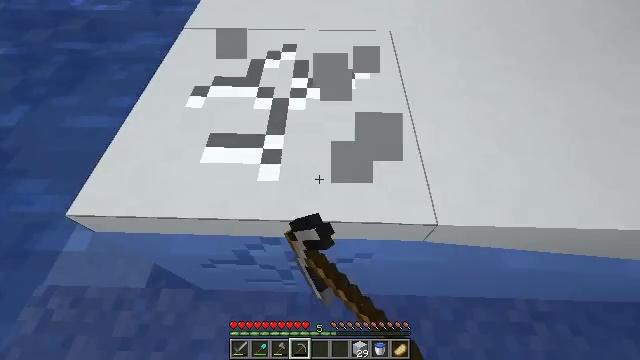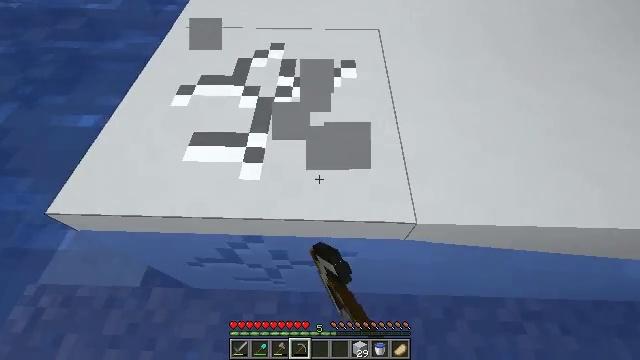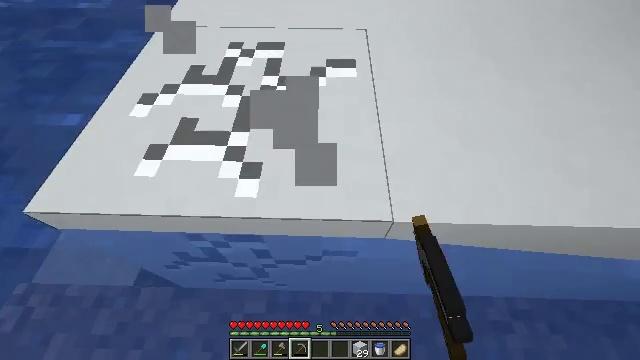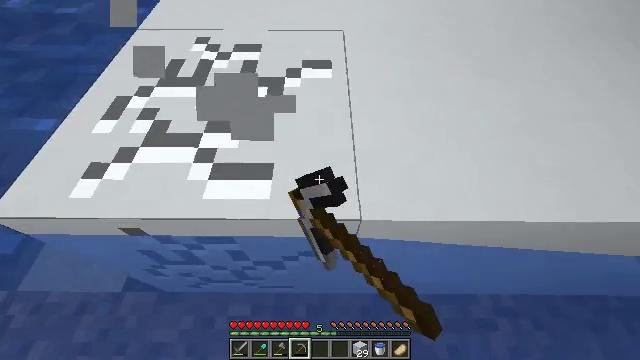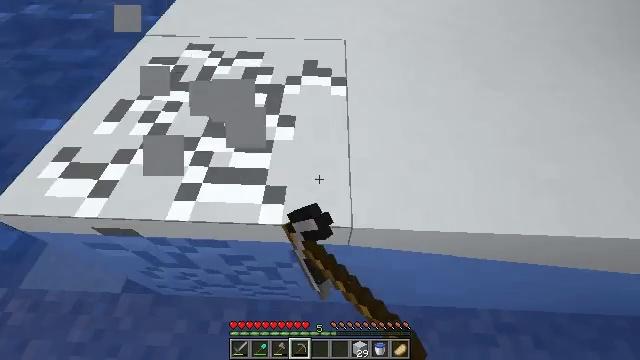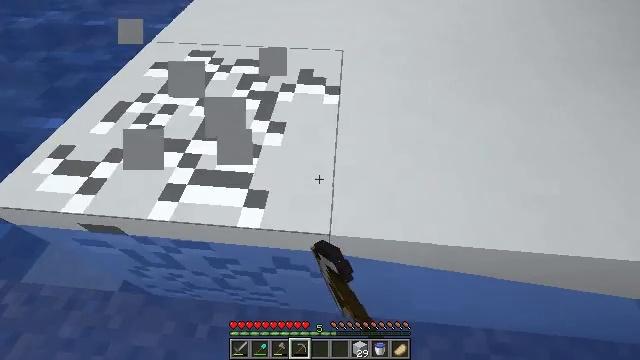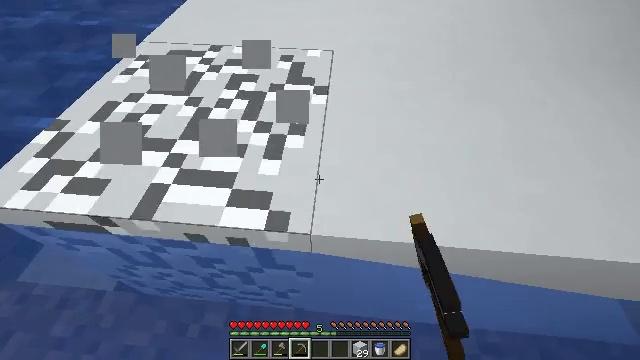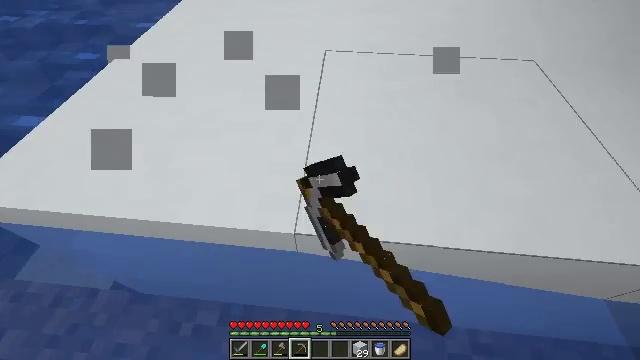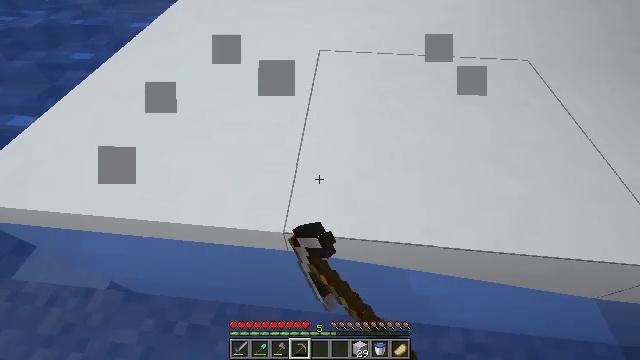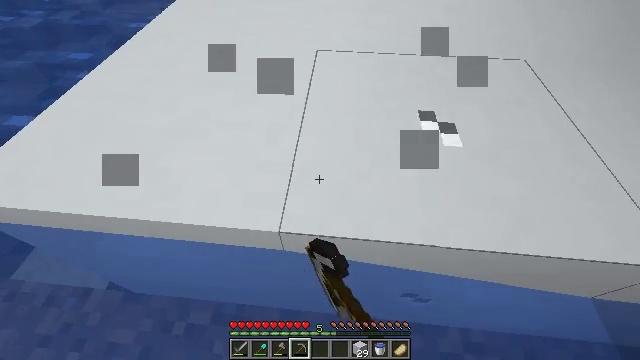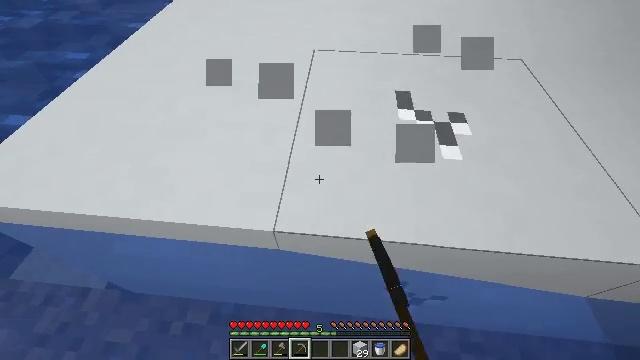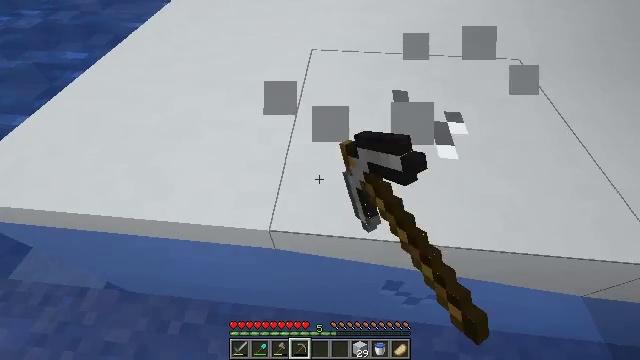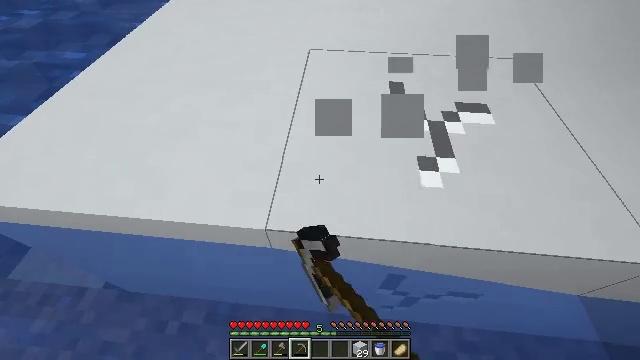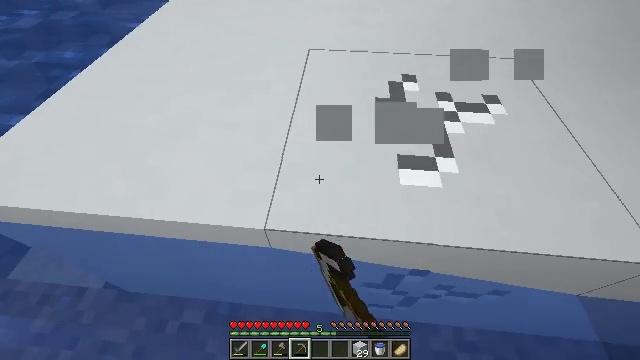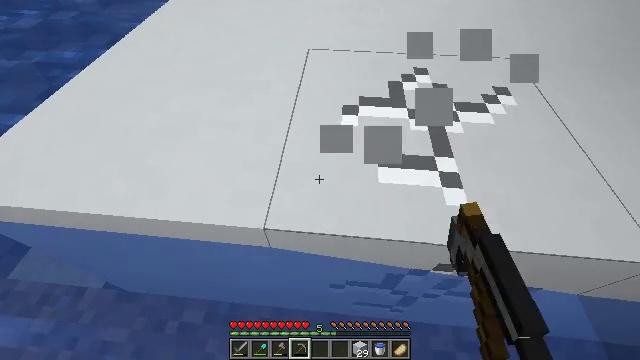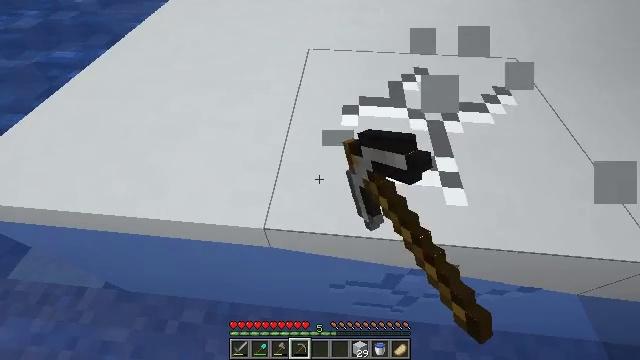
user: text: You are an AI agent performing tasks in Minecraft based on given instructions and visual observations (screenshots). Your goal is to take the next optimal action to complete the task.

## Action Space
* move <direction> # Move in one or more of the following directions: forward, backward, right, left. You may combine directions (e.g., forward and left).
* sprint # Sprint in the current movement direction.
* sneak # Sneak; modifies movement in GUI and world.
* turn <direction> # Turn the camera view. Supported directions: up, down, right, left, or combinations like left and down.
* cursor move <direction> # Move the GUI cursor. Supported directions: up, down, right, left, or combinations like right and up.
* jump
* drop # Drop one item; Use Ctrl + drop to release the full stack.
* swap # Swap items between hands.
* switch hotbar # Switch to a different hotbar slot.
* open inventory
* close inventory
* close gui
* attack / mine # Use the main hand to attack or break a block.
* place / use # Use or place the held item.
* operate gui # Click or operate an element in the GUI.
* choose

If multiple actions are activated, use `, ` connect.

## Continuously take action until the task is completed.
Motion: motion action
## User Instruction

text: Mine the white concrete block.
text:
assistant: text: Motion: attack / mine
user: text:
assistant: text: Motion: attack / mine
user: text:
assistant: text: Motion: turn right, attack / mine
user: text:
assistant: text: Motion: move forward, turn left and up, attack / mine
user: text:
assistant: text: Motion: move forward, turn left and up, attack / mine
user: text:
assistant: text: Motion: move forward and move left, attack / mine
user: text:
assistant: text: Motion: move forward and move left, attack / mine
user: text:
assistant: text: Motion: move forward and move left, attack / mine
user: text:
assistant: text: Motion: move forward and move left, attack / mine
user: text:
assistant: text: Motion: move forward and move left, attack / mine
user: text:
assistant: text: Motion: move forward and move left, attack / mine
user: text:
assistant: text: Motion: move forward and move left, attack / mine
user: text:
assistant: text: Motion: move forward and move left, attack / mine
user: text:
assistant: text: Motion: move forward and move left, attack / mine
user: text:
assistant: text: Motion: move forward and move left, attack / mine
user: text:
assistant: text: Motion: move forward and move left, attack / mine
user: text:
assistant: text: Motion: move forward and move left, attack / mine
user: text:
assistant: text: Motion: move forward and move left, attack / mine
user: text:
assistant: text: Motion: move forward and move left, attack / mine
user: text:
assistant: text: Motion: move forward and move left, attack / mine
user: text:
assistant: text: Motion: move forward and move left, attack / mine
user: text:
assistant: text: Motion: move forward and move left, attack / mine
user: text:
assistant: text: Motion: move forward and move left, attack / mine
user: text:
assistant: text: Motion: move forward and move left, attack / mine
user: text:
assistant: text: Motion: move forward and move left, attack / mine
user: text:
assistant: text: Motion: move forward and move left, attack / mine
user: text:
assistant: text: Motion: move forward and move left, attack / mine
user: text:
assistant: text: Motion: move forward and move left, attack / mine
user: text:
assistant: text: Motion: move forward and move left, attack / mine
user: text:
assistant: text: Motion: move forward and move left, turn left and up, attack / mine